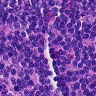
Metastatic tissue present: no